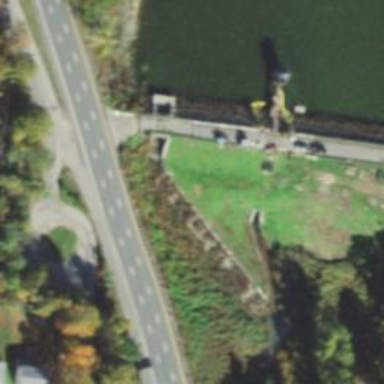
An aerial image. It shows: Culvert tunnel.